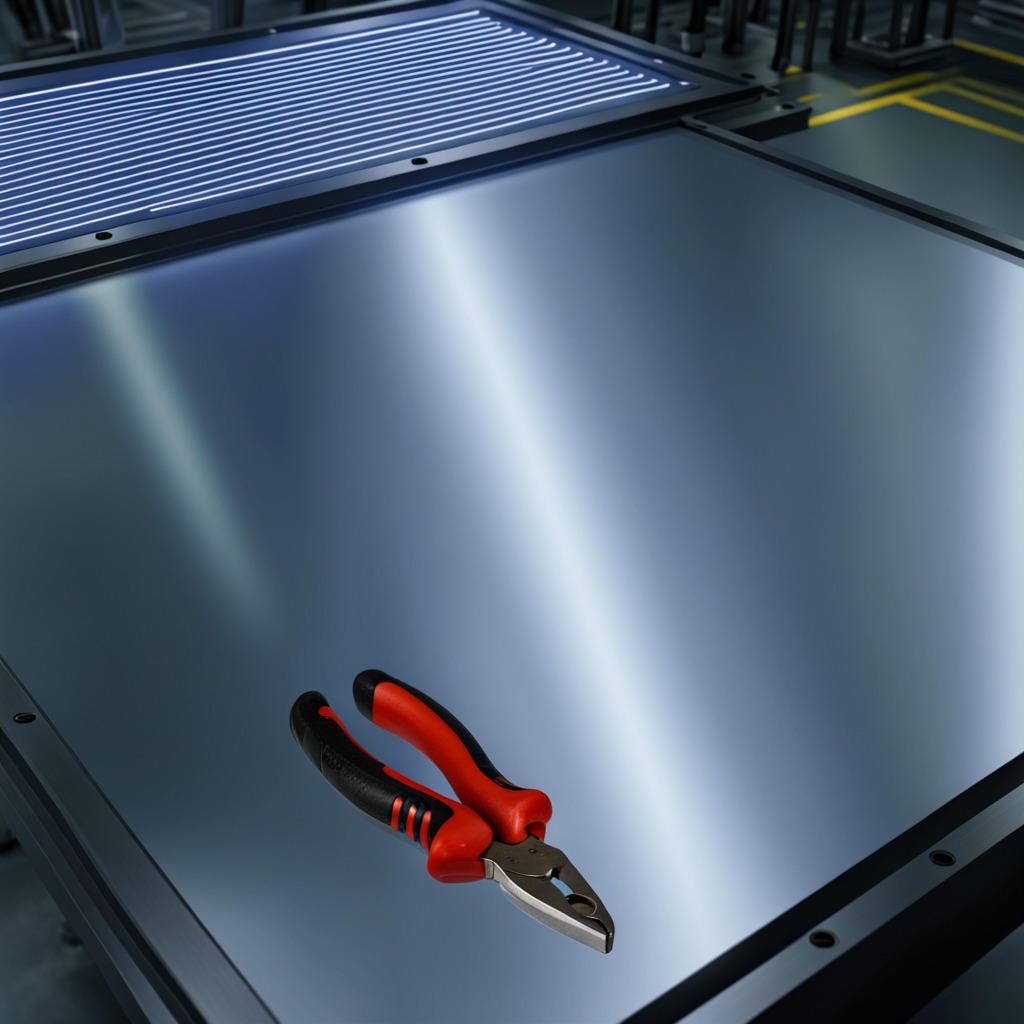
A plier is lying on the metal table in a machine shop under fluorescent lights.